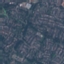
Land use / land cover class: Residential